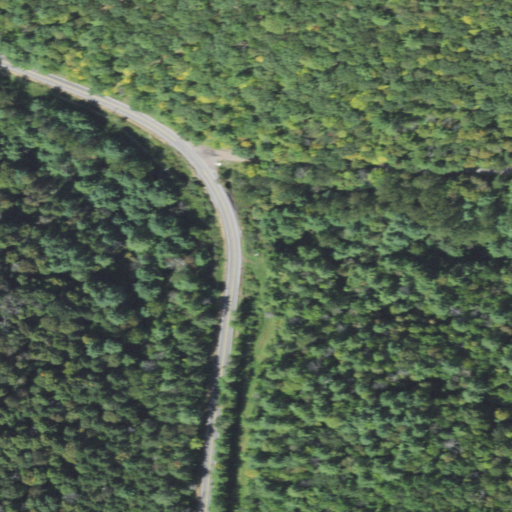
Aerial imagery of valley in Pennsylvania named Shadrach Draft containing mixed forest, deciduous forest, open development, evergreen forest, and low intensity development